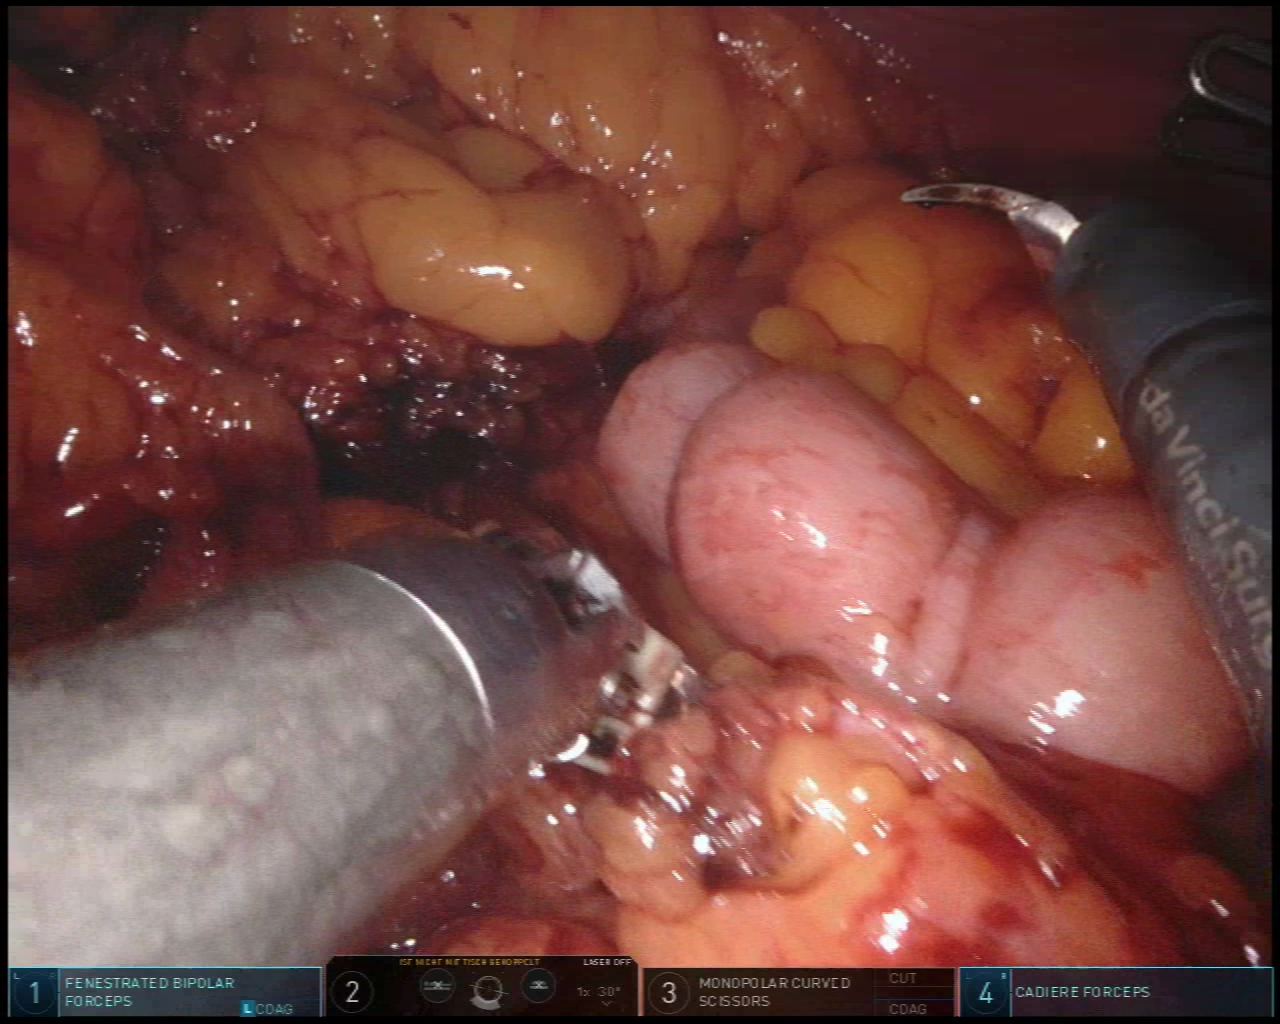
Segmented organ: colon
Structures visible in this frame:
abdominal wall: yes
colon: yes
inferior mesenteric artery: no
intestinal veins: no
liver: no
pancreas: no
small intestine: no
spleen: no
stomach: no
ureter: no
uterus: no
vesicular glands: no